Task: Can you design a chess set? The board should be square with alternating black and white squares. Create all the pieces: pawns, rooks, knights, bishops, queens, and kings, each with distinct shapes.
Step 4297:
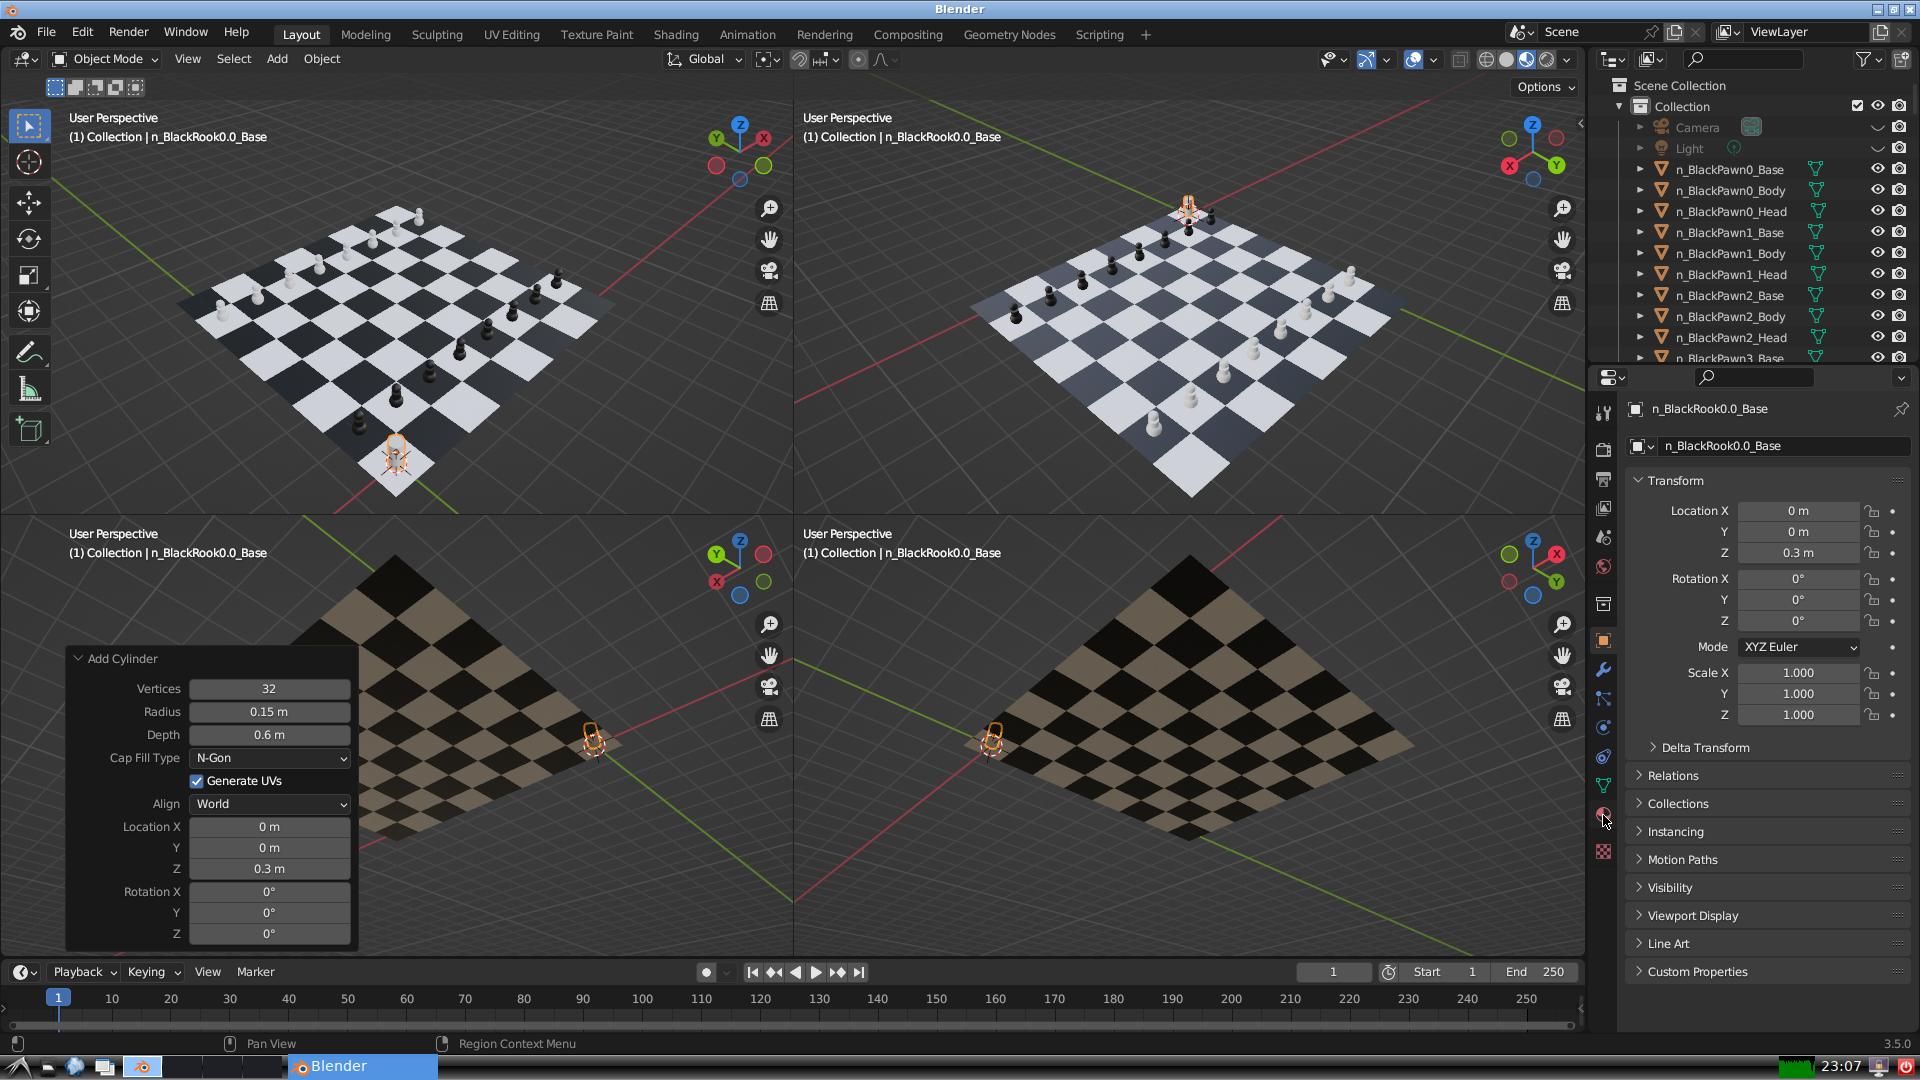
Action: click: no